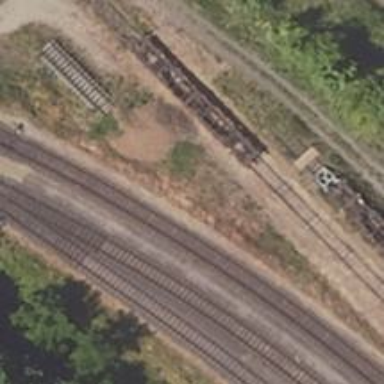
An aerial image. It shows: Abandoned railway yard.